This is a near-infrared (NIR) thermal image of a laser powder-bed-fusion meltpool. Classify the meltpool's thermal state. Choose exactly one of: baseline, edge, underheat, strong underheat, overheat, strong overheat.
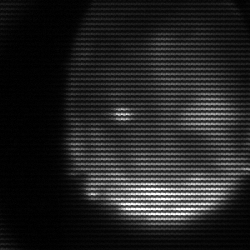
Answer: edge